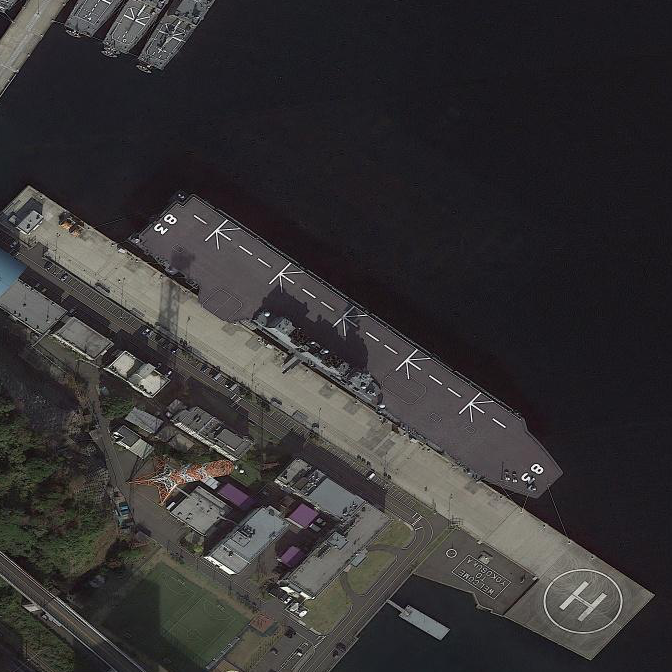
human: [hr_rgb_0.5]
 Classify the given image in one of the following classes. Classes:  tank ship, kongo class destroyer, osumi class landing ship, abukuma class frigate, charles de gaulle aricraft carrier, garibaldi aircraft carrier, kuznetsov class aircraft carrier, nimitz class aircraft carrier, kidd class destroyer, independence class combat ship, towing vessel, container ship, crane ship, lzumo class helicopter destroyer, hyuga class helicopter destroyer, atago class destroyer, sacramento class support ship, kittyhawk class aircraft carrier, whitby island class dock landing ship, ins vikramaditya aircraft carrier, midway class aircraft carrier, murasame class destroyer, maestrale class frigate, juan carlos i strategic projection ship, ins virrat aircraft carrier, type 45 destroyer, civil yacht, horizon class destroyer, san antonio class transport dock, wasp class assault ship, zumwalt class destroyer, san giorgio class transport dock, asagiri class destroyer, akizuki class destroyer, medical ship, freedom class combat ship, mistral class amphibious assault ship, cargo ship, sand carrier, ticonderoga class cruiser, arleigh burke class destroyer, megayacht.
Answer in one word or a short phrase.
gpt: Lzumo class helicopter destroyer